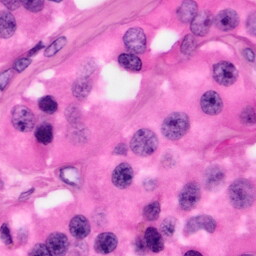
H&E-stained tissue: Pancreatic